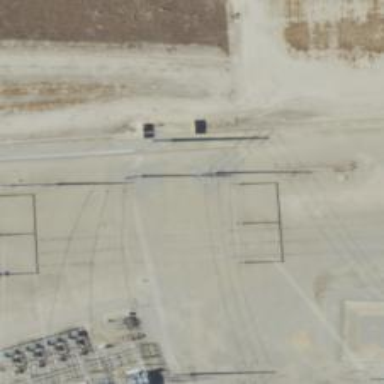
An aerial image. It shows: Power tower.